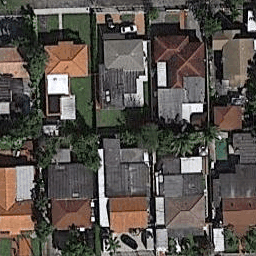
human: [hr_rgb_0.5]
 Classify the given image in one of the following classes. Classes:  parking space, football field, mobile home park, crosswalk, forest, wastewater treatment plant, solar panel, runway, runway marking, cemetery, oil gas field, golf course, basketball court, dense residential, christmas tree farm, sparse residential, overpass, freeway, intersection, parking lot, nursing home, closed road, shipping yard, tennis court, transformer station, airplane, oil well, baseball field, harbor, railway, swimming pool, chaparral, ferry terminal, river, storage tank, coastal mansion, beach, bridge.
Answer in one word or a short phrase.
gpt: dense residential